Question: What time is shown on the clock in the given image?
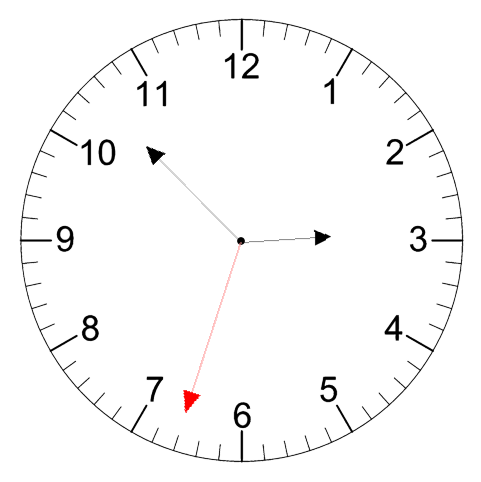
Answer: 02:52:33